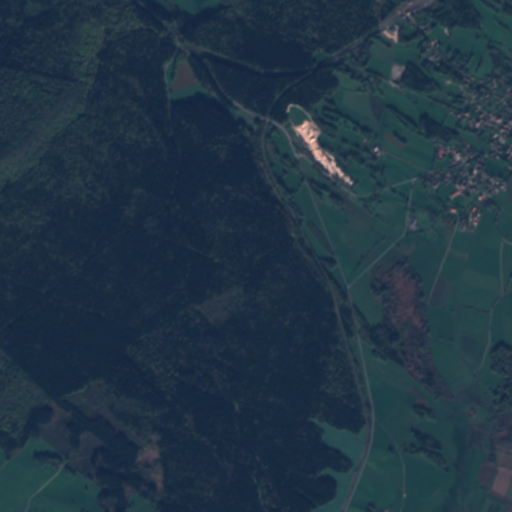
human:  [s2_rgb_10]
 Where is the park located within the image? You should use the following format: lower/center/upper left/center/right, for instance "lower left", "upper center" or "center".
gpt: The park is located in the upper right of the image.
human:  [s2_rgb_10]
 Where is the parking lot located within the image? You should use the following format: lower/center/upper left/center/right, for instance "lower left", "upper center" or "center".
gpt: The parking lot is located in the upper right of the image.
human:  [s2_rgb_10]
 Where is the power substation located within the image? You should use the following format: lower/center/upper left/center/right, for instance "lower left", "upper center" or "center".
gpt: The power substation is located in the upper right of the image.
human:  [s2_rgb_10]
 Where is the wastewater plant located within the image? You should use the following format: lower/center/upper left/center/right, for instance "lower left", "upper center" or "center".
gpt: The wastewater plant is located in the center right of the image.
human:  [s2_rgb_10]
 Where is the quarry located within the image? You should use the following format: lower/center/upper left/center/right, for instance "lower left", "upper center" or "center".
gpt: There is no quarry in the image.